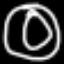
Label: donut